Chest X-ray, PA view. Patient: 32 years old, sex M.
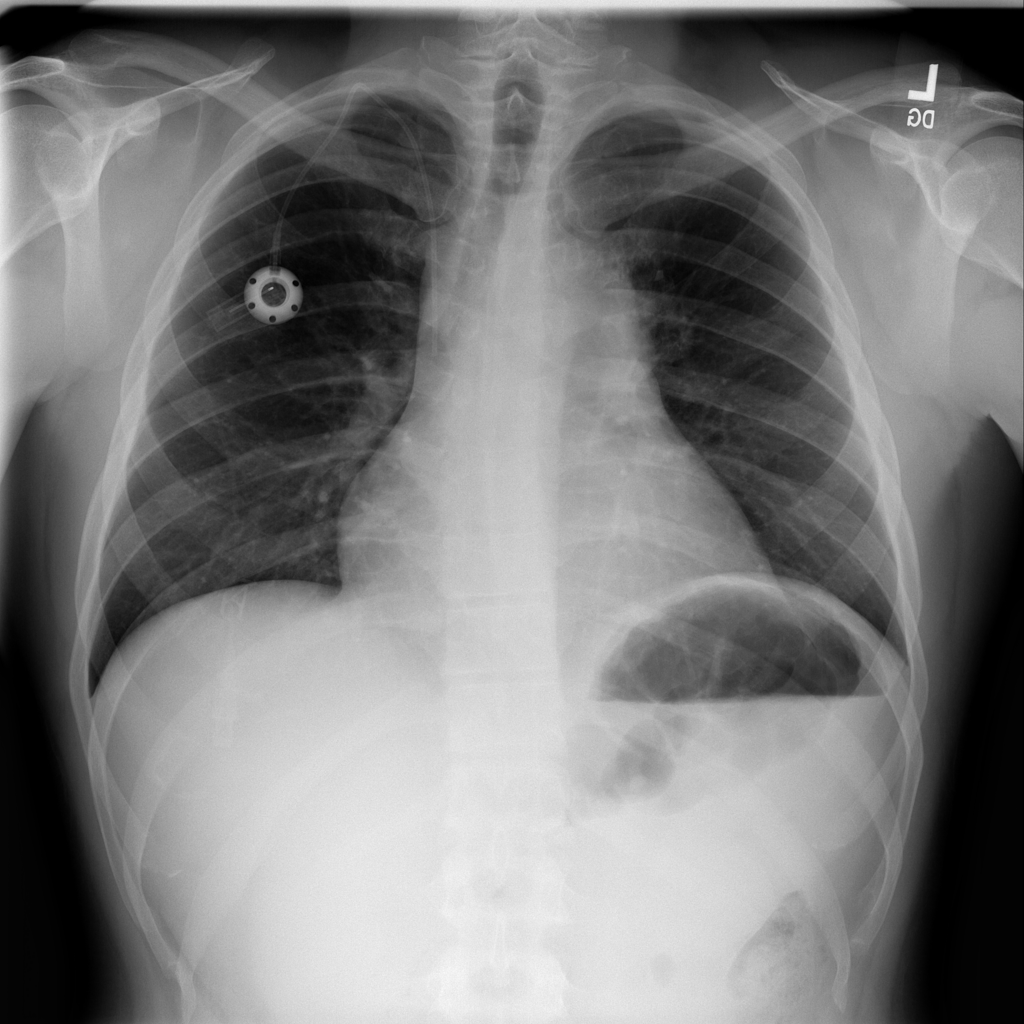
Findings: No Finding